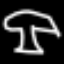
Label: mushroom